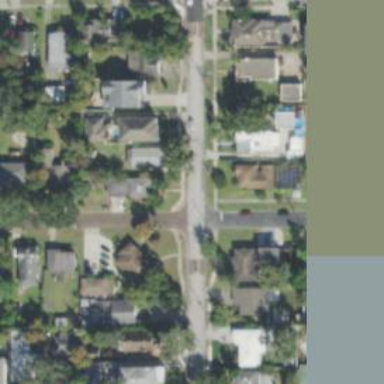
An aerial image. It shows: Residential road with asphalt surface and sidewalk on the left.